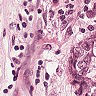
Metastatic tissue present: yes